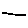
Label: line